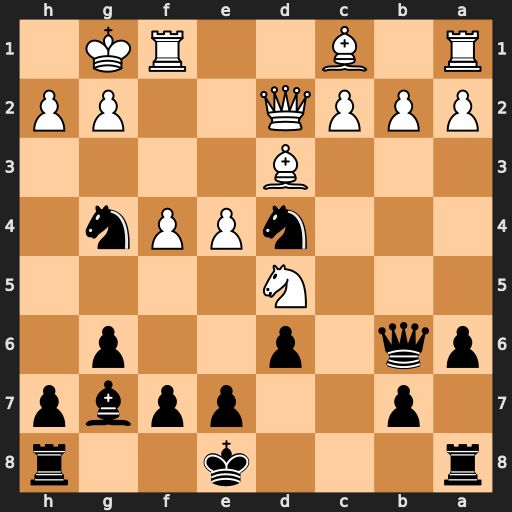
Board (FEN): r3k2r/1p2ppbp/pq1p2p1/3N4/3nPPn1/3B4/PPPQ2PP/R1B2RK1
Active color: b
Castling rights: kq
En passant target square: -
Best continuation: Ne2+ Kh1 Qg1+ Rxg1 Nf2#